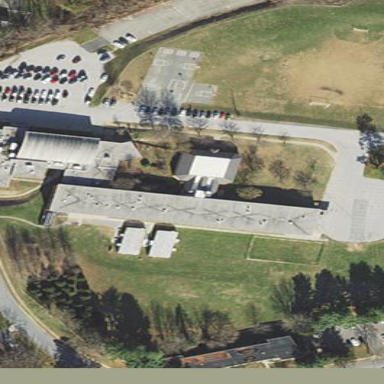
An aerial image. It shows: School building or complex.